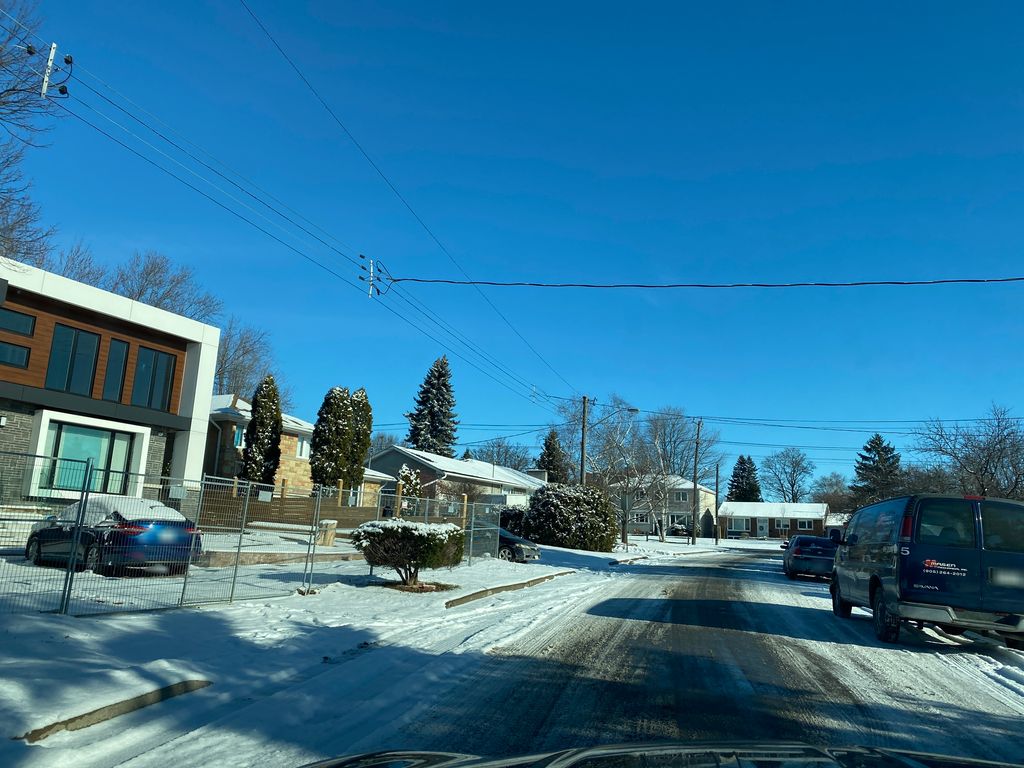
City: toronto